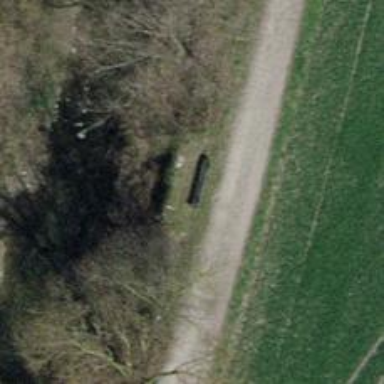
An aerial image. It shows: Brown bench in the vicinity.